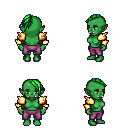
a pixel art fantasy rpg character, female body template, orc, green skin, gold arm armor, magenta pants, green long mohawk hairstyle, four views (front, back, left, right), 2x2 character sprite sheet, small pixel art, hard edges, no anti-aliasing